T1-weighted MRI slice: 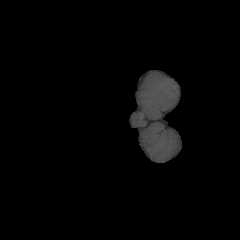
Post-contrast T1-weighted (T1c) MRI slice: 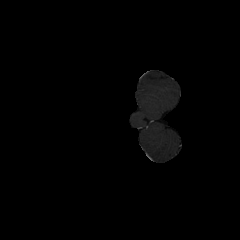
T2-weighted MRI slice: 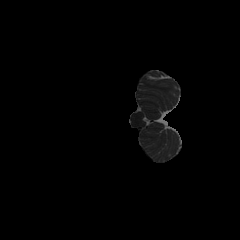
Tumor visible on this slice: no